Interaction volume radius: 5 \u00c5
Interaction volume height: 35 \u00c5
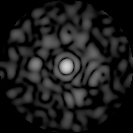
Disorder parameter: 0.8304